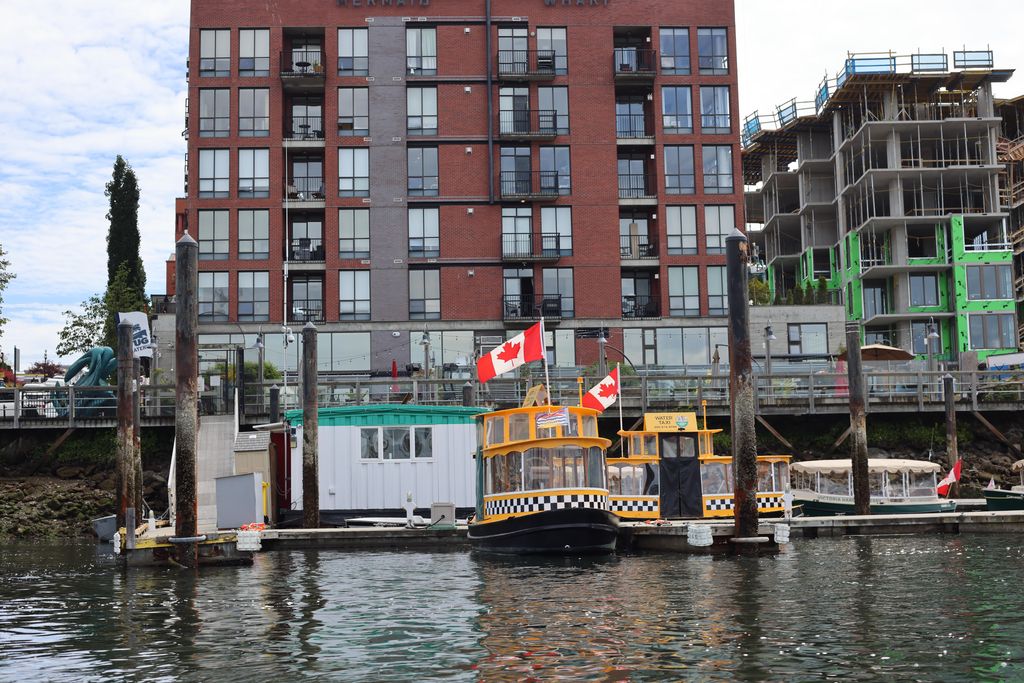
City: victoria